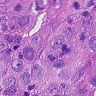
Metastatic tissue present: yes